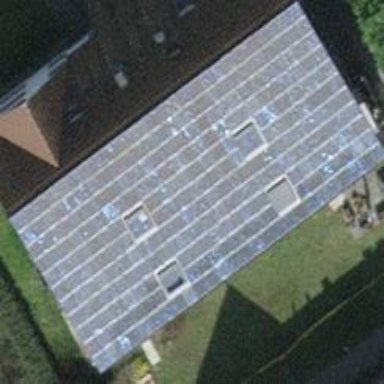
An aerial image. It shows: Small solar photovoltaic panel generator on the roof of building.